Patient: sex M, age 58
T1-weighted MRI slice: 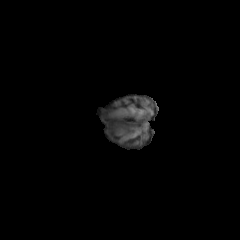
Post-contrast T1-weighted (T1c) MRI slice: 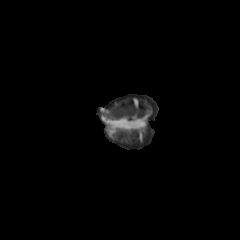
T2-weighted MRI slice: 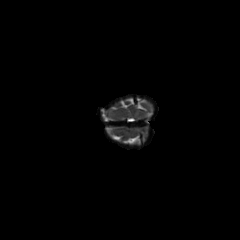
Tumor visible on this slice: no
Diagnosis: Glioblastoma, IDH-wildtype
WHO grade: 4